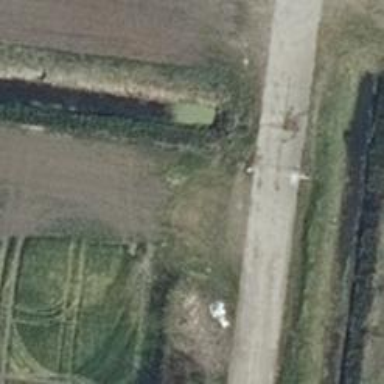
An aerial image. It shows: Culvert tunnel.